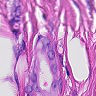
Metastatic tissue present: yes